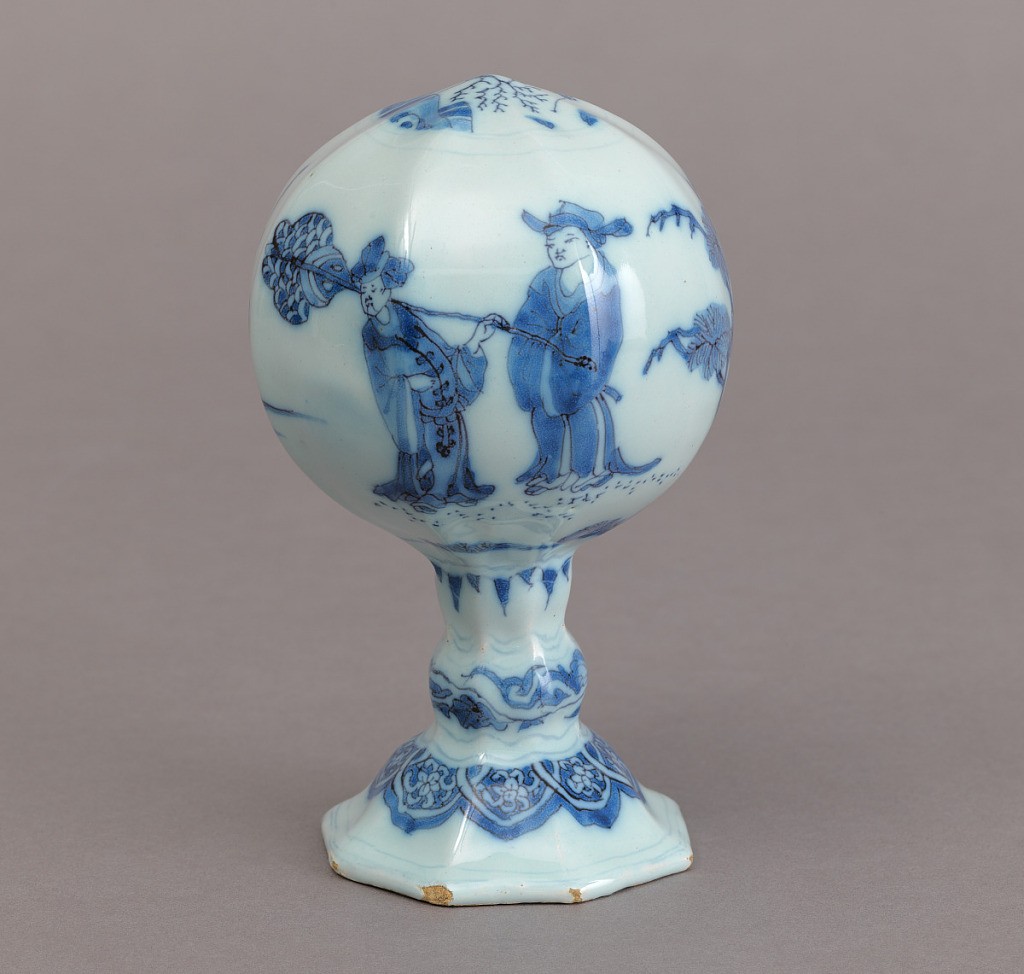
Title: wig stand
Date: mid-18th century
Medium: tin-glazed earthenware
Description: Bulbous wig stand on a stem with octagonal foot. Chinoiserie decoration in cobalt. Blue tinted tin ground.